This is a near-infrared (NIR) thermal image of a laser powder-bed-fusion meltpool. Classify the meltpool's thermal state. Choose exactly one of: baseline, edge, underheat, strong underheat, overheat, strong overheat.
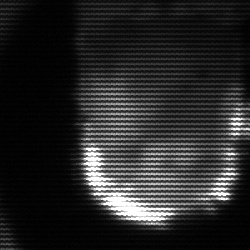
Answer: baseline